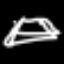
Label: frog